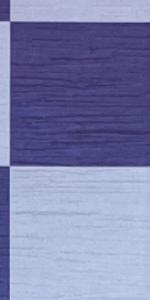
Label: Empty